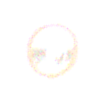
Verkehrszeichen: VerbotUnterschreitenMindestabstand
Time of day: SunriseSunset
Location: Outdoor (RoadRail)
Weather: PartlyCloudy
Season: NotSpecified
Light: Natural